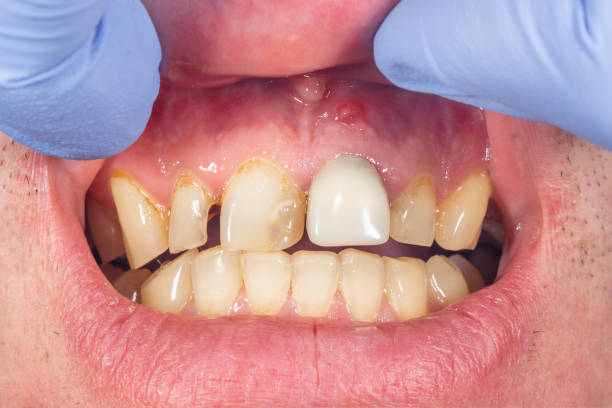
Condition: Calculus